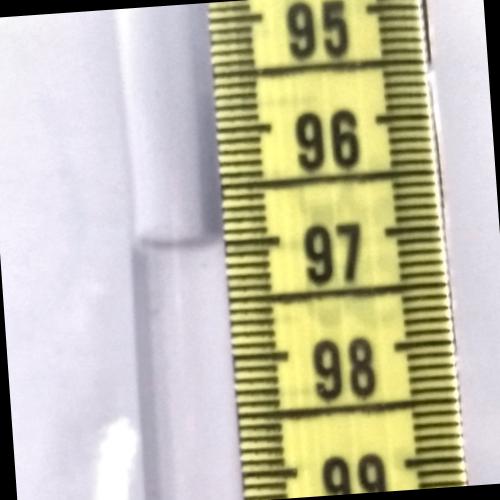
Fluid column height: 97.0 cm